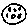
Label: moon